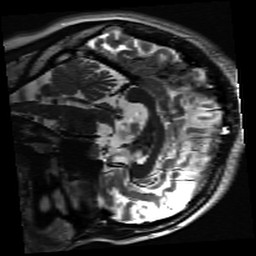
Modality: inplaneT2
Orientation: sagittal